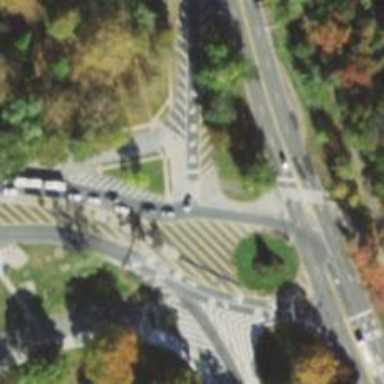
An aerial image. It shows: Marked crossing on footway.